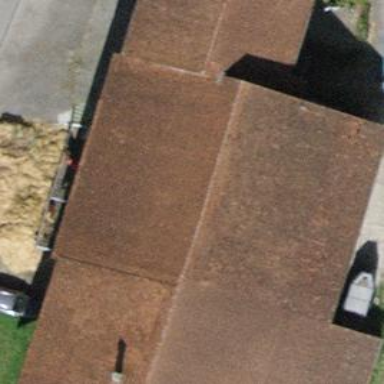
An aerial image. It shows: Farm building with gabled roof.